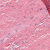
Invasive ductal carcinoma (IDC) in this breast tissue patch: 0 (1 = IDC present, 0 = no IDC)